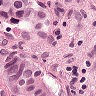
Metastatic tissue present: yes